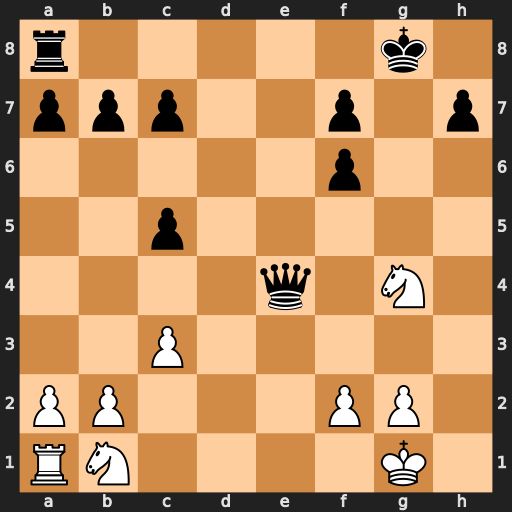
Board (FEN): r5k1/ppp2p1p/5p2/2p5/4q1N1/2P5/PP3PP1/RN4K1
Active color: w
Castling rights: -
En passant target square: -
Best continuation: Nxf6+ Kg7 Nxe4